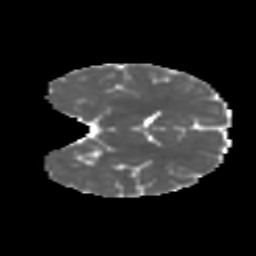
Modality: MD
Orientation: coronal
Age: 12
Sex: female
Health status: ill
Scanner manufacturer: ge
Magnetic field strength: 3 T
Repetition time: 6.752 s
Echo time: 0.079 s